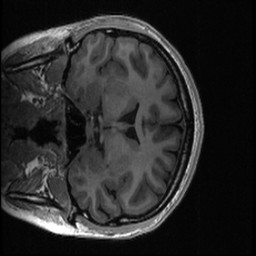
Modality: T1w
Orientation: coronal
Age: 19
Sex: female